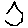
Label: hexagon